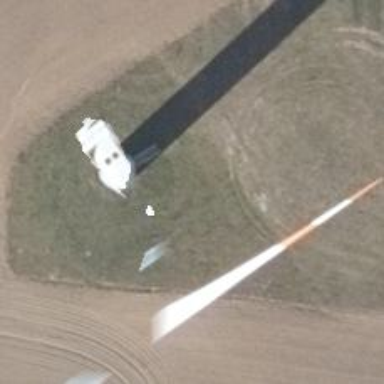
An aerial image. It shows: Wind generator powered by wind turbines of horizontal axis type. It is manufactured by Vestas.